Question: One of BoundField in my GridView has a very long string without space. I want to dispaly it correctly. According to the similar <URL>
I used the code
'''
<asp:TemplateField HeaderText="ICD9" ItemStyle-Width="75px" SortExpression="ICD9" >
<ItemTemplate>
<div style="width: 75px; overflow: hidden; white-space: nowrap; word-wrap: break-word;">
<%# Eval("ICD9")%>
</div>
</ItemTemplate>
</asp:TemplateField>
'''
Although it works, but when I switch it the Edit mode. The column can not be editted.The textbox doesn't show up.
Thanks.

Please look at the second column, it may has a long string.(Right now it is "None").
It can not be editted.
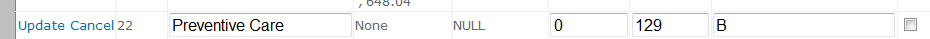
Answer: Inside your '<TemplateField>', you also need an '<EditItemTemplate>':
'''
<asp:TemplateField HeaderText="ICD9" ItemStyle-Width="75px" SortExpression="ICD9" >
<ItemTemplate>
<div style="width: 75px; overflow: hidden; white-space: nowrap; word-wrap: break-word;">
<%# Eval("ICD9")%>
</div>
</ItemTemplate>
<EditItemTemplate>
<div style="width: 75px; overflow: hidden; white-space: nowrap; word-wrap: break-word;">
<asp:TextBox ID="TextBox1" runat="server"
Text='<%# Bind("ICD9") %>'></asp:TextBox>
</div>
</EditItemTemplate>
</asp:TemplateField>
'''
This way, when your 'GridView' goes into edit mode, it knows what to render for that field.
Without being able to see your other fields, it's possible they are working because they are simply '<BoundField>'s, which would have this behavior by default (when in the TemplateField, you have to explicitly define the edit and non-edit modes).
You can take a look at this (sort of old) tutorial for more information on TemplateFields: <URL>